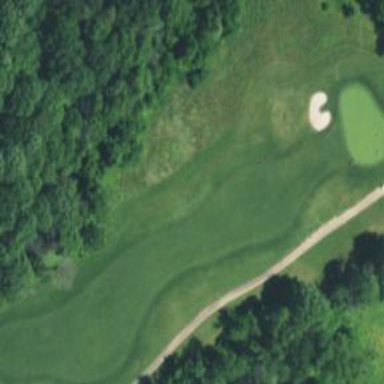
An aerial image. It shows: Golf fairway surrounded by grass.